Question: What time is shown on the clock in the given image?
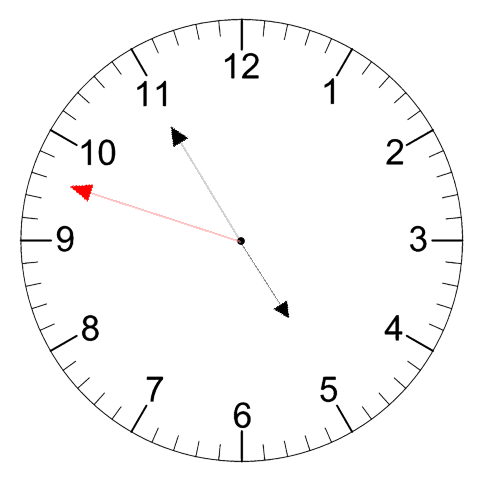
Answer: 04:54:48